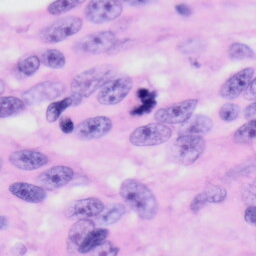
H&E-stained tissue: Skin